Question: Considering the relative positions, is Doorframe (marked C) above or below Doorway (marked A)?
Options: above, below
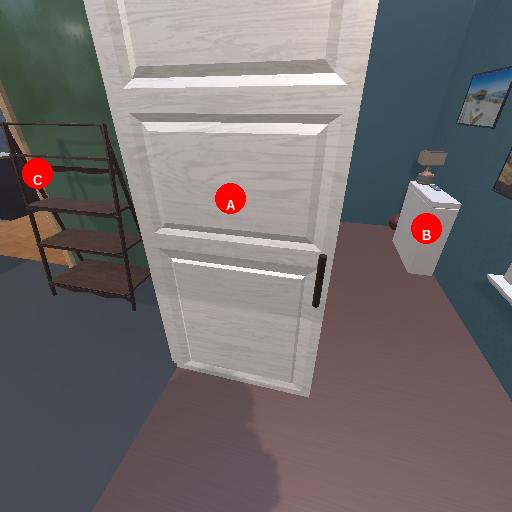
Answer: above